Question: I'm trying to implement a custom 'JColorChooser'.
'''
colorPanel.setLayout(new GridLayout(1,2));
JColorChooser tcc = new JColorChooser();
AbstractColorChooserPanel [] panels = tcc.getChooserPanels();
for(AbstractColorChooserPanel p : panels){
if(p.getDisplayName().equals("RVB")){
colorPanel.add(p);
}
}
final JDialog j = new JDialog(jframe, true);
j.setSize(800, 300);
j.setLayout(new BorderLayout(1,2));
createListColor();
j.add(colorPanel);
'''
This works well and show me the following :

No i'm stuck on how I can get the listeners for the widgets because the problem is that the panel isn't created by me. How can I get the components ('TextField', etc.) of the 'AbstractColorChooserPanel p' ?
How can I catch the events on the widgets and how can I get the value of the textFields in the component?
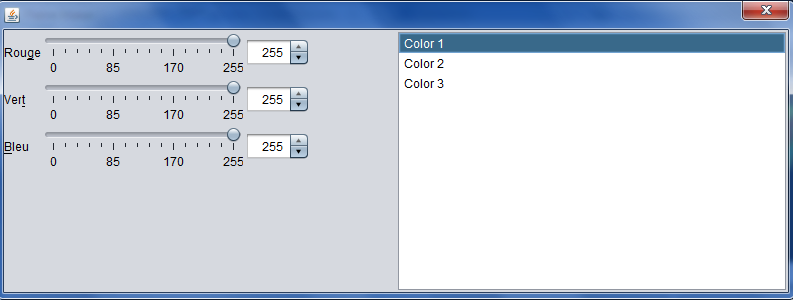
Answer: I don't think there is any API to get the individual components.
You can use Darryls' <URL> to access the components on any panel.